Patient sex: M
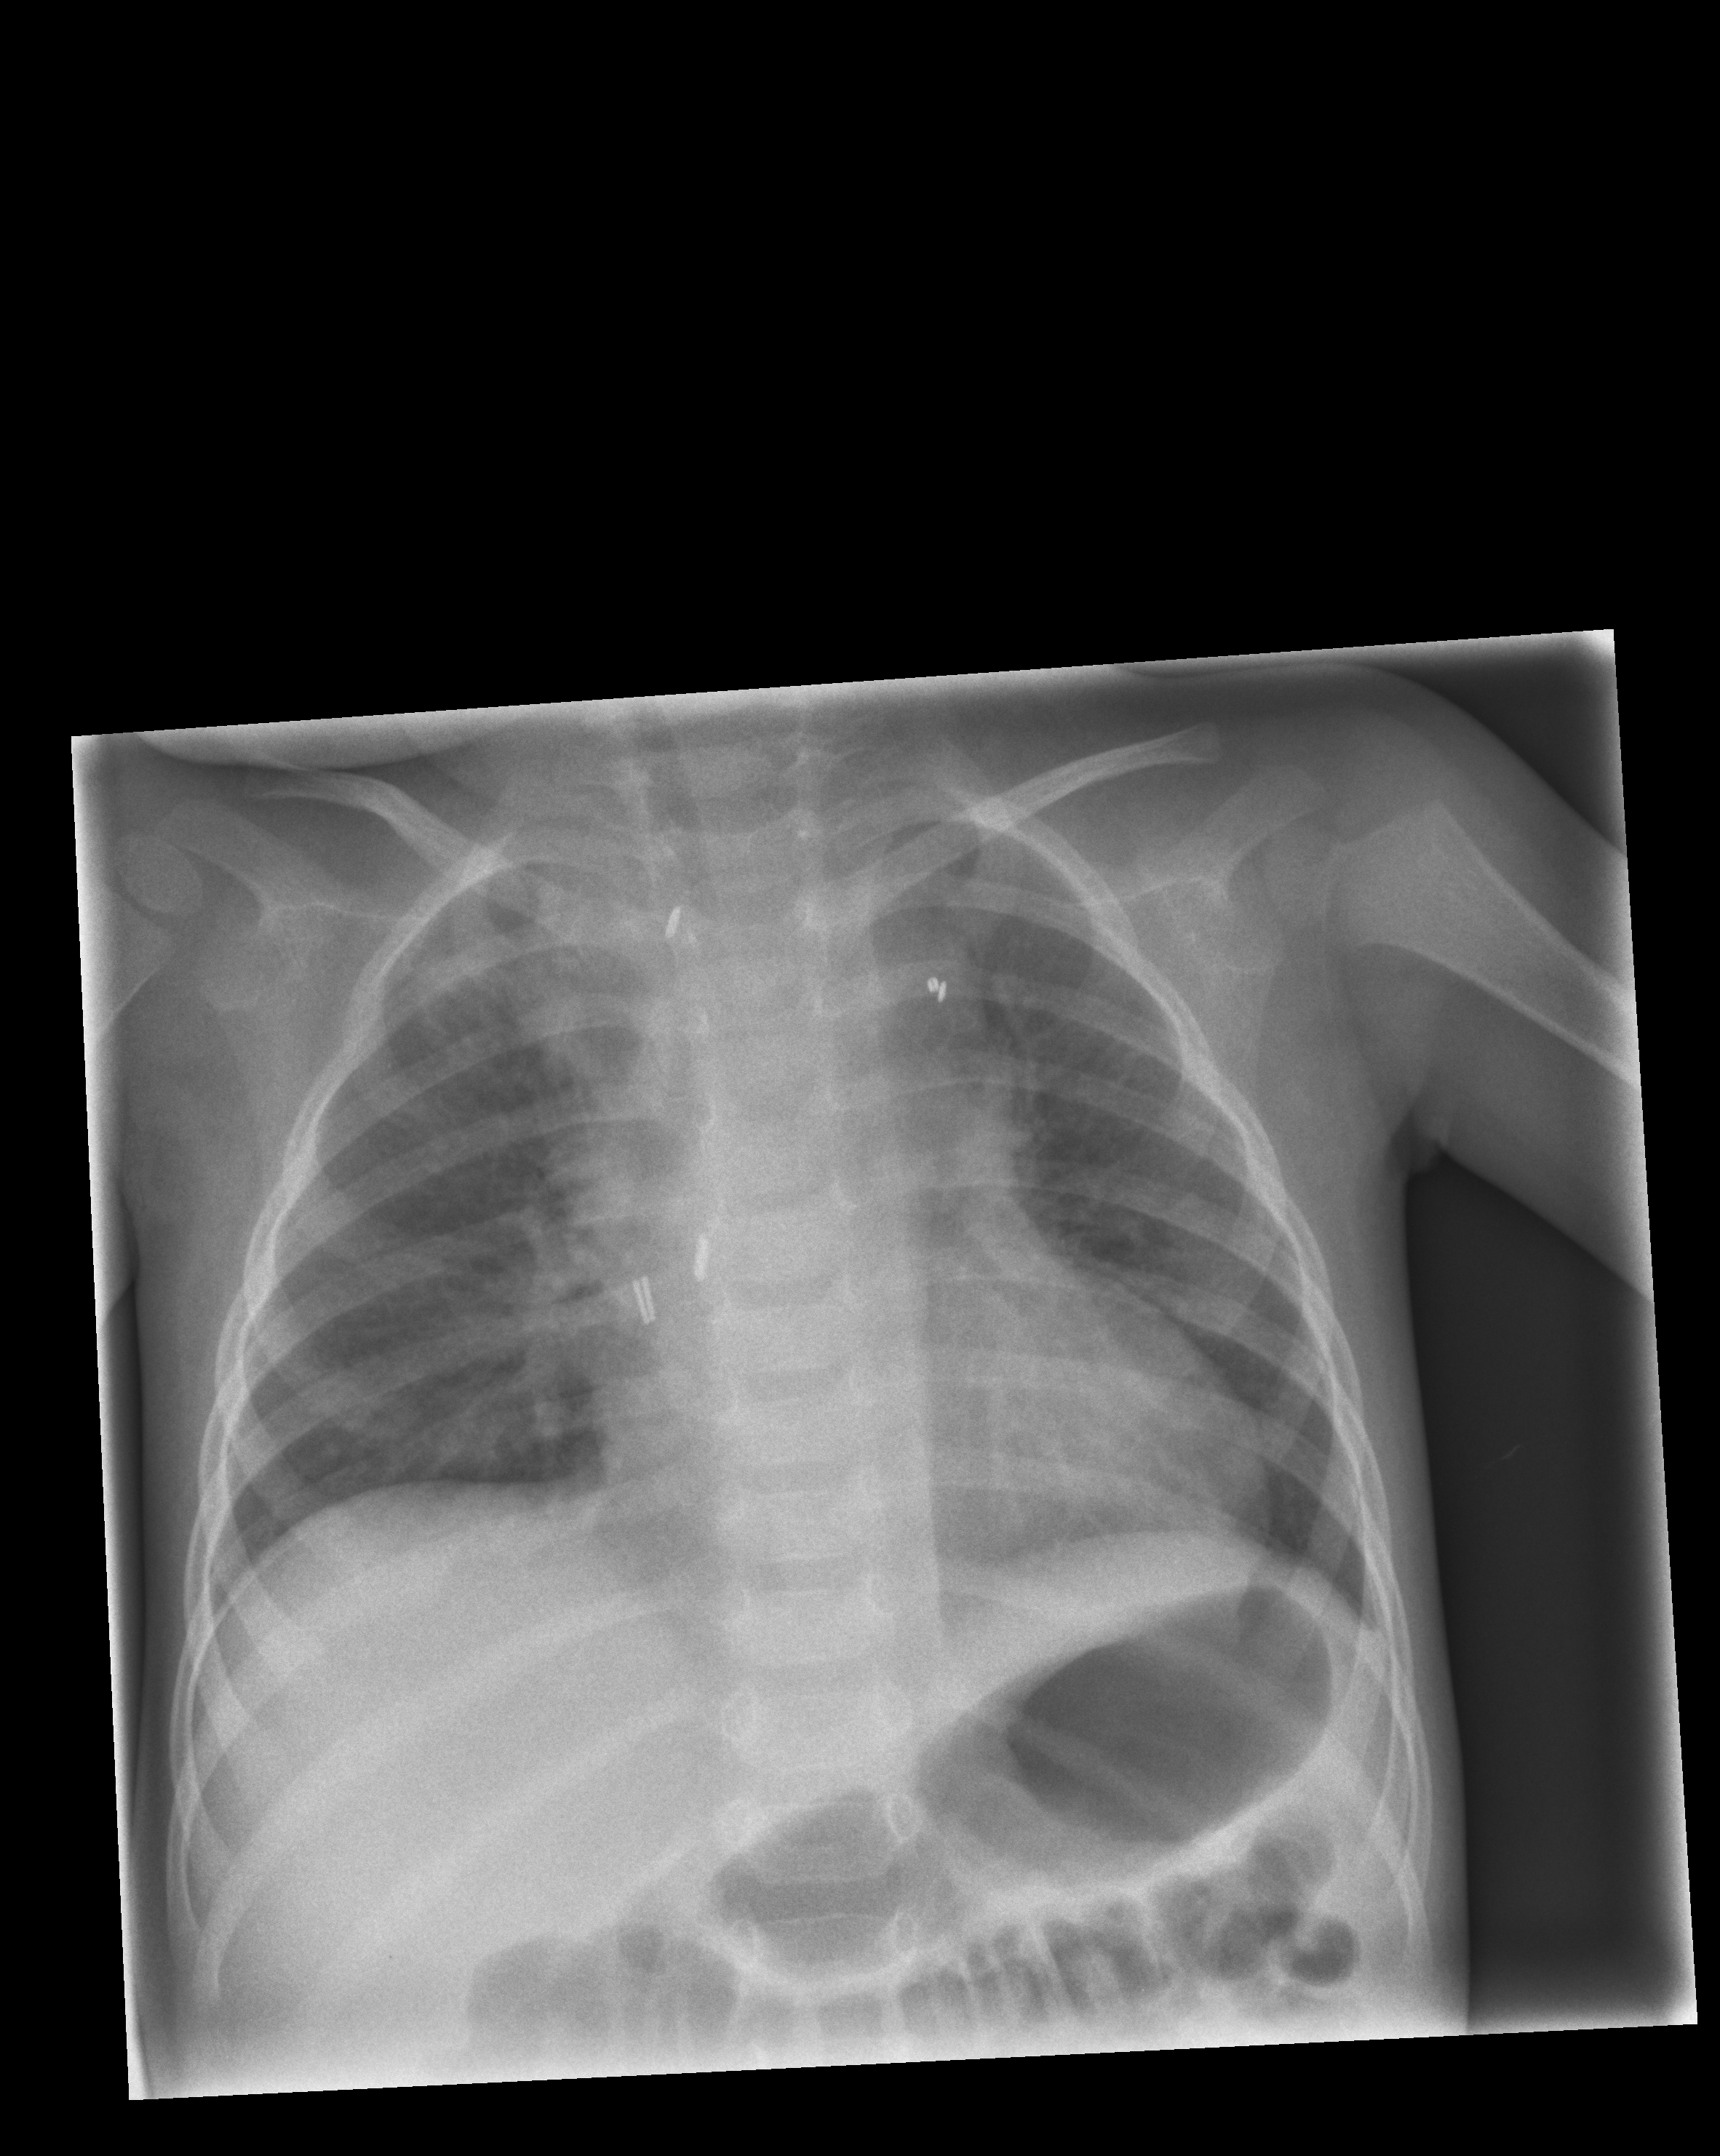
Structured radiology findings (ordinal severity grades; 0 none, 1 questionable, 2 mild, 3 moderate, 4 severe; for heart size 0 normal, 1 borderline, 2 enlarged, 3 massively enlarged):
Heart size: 1
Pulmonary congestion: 2
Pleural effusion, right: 0
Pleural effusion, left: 0
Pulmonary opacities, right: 2
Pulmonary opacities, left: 0
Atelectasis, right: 2
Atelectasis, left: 0